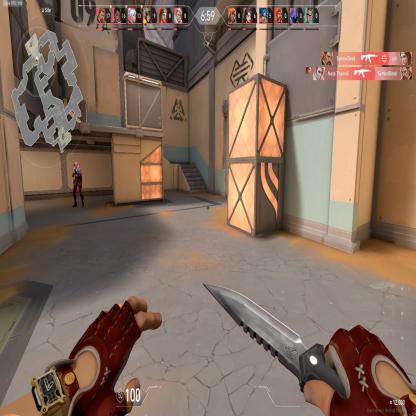
Label: enemy